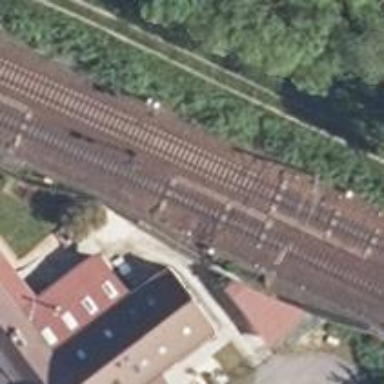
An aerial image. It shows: Railway switch with the turnout pointing to the right.